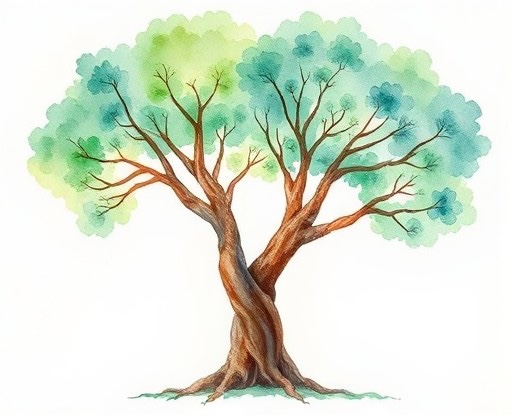
Category: Congratulations